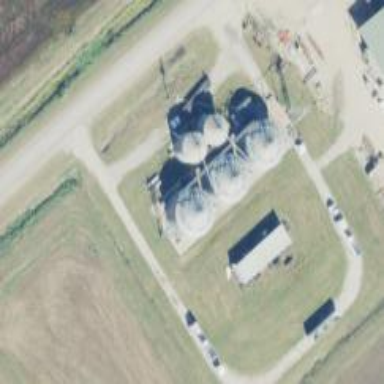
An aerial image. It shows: Silo.